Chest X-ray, PA view. Patient: 58 years old, sex M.
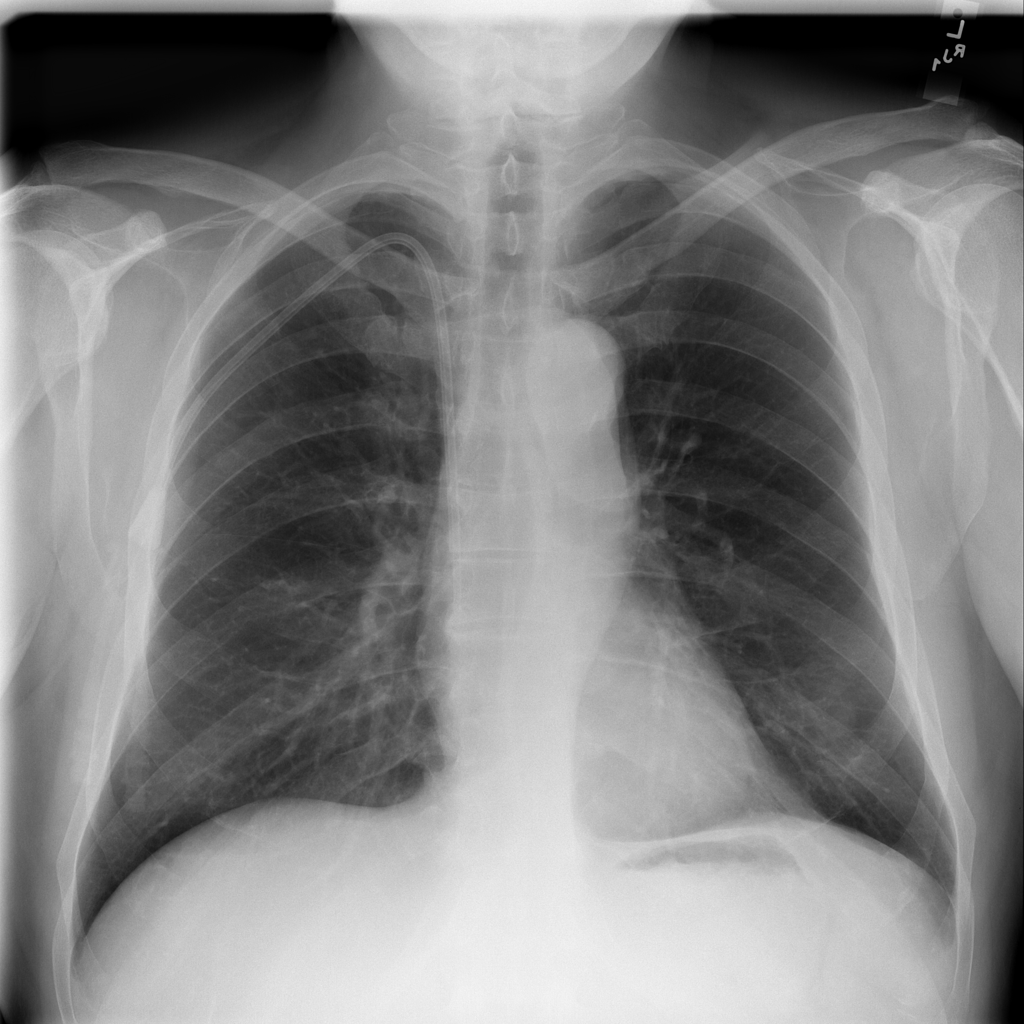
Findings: No Finding